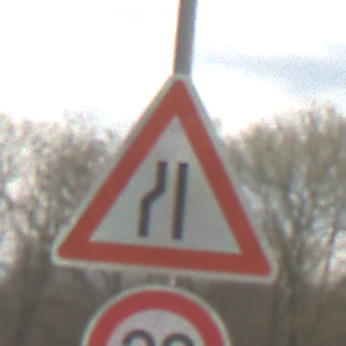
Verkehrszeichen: EinseitigVerengteFahrbahnLinks
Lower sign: Geschwindigkeit20
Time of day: MorningAfternoon
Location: Outdoor (Suburban)
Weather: Overcast
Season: NotSpecified
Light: Natural